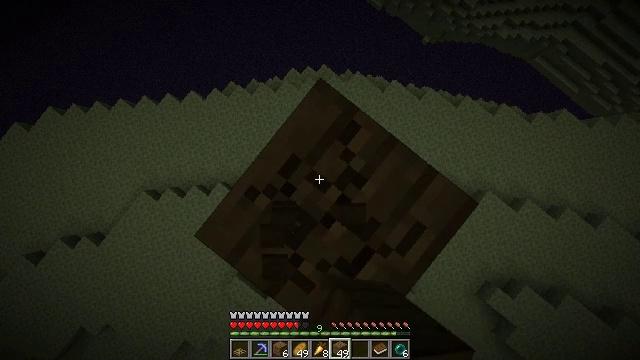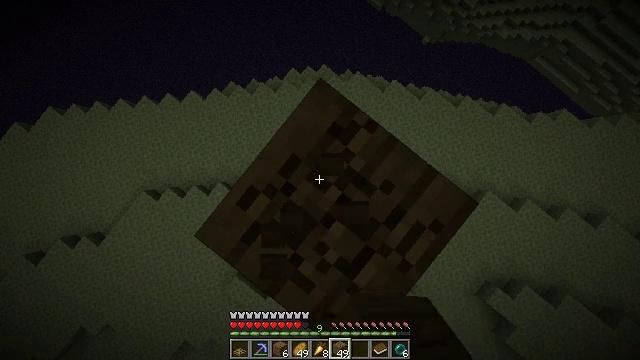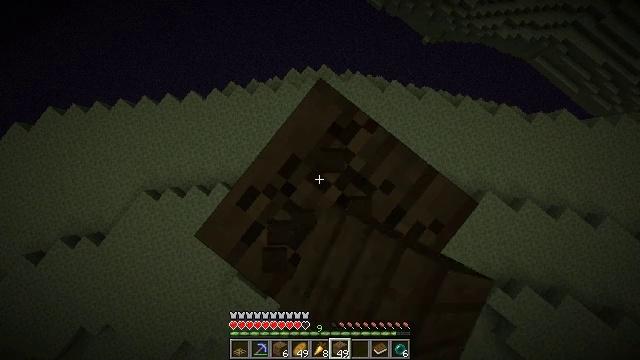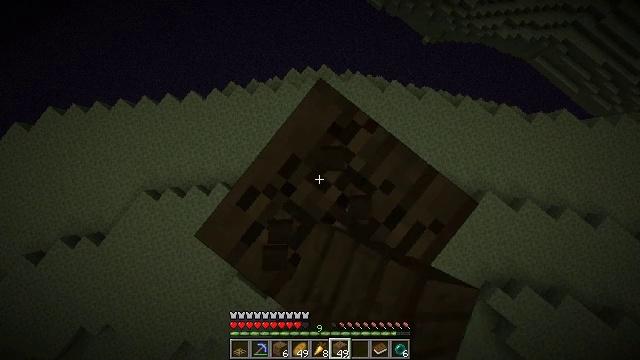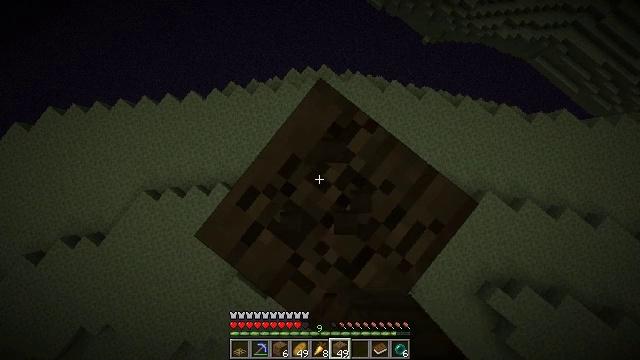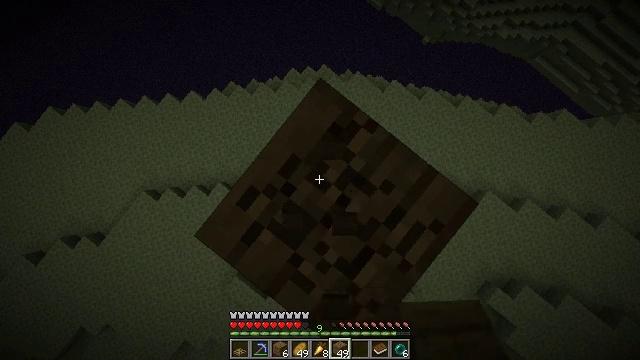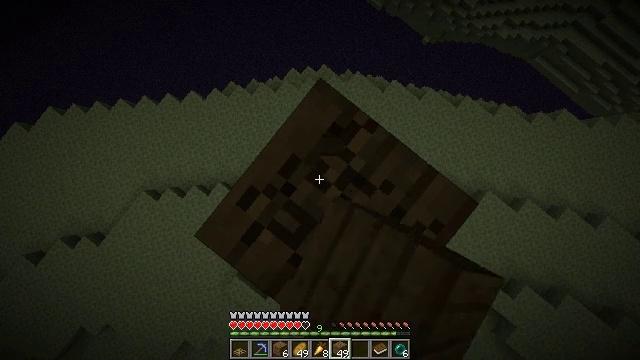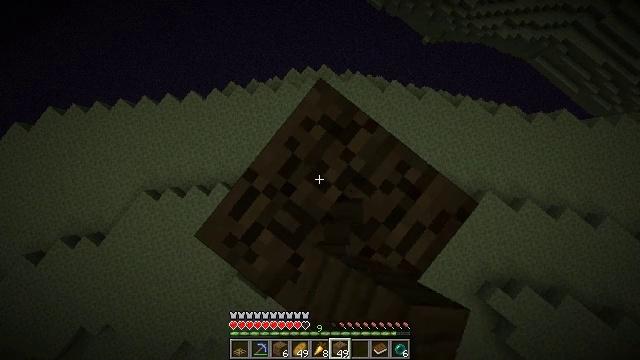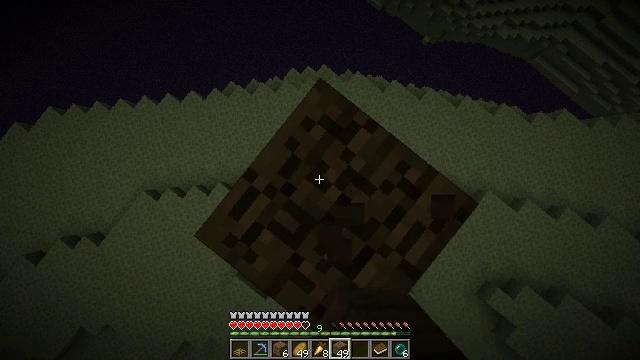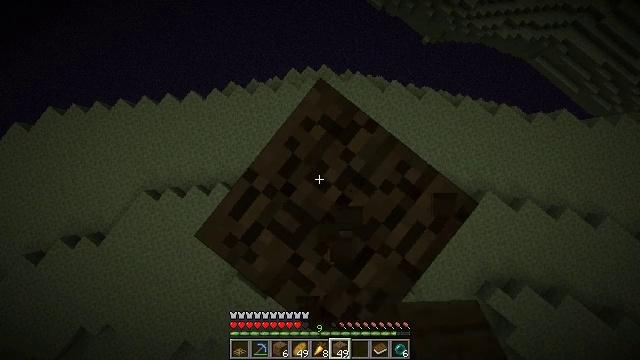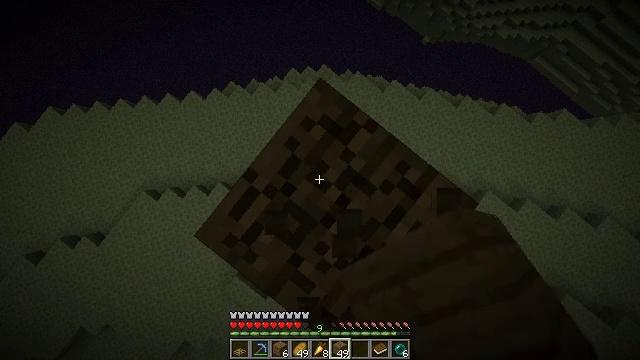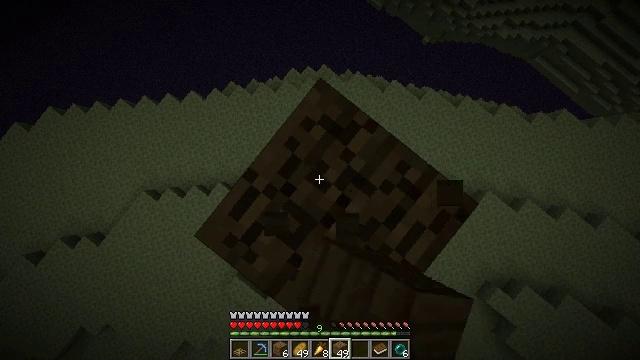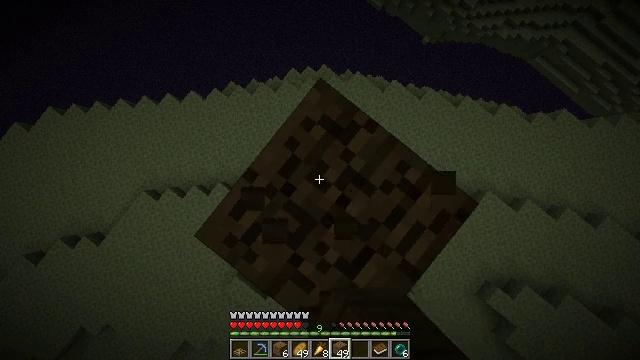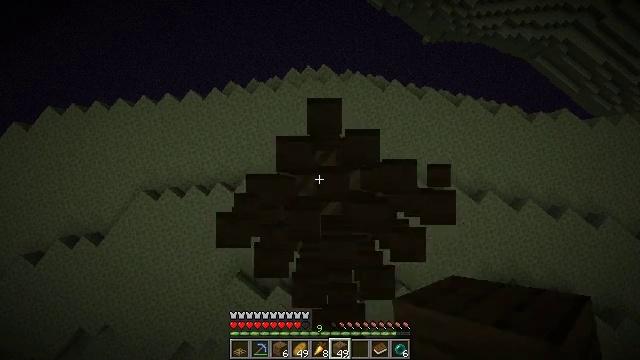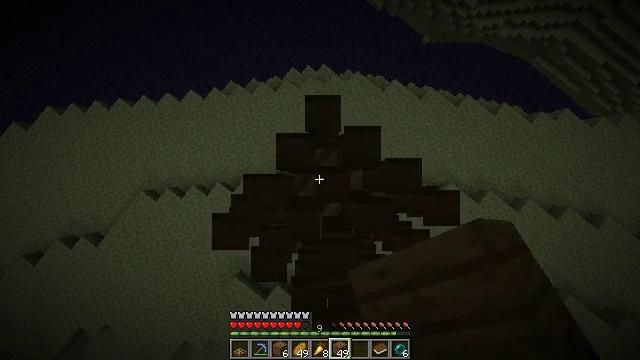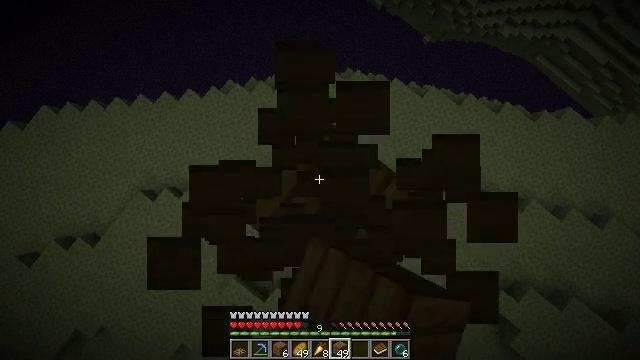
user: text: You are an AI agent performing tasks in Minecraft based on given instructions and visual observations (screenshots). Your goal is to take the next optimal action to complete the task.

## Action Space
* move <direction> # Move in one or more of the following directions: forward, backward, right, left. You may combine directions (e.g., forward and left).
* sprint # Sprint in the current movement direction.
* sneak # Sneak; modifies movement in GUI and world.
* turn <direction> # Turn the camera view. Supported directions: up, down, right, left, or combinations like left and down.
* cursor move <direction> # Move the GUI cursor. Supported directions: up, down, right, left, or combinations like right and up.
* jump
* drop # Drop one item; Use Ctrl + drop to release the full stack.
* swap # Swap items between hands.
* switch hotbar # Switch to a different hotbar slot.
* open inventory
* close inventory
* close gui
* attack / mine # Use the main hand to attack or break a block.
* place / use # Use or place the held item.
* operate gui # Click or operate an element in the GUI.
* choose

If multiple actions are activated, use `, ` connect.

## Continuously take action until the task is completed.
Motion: motion action
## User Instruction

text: Attack the spruce planks to recycle them.
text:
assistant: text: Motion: sneak, attack / mine
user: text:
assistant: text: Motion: sneak, attack / mine
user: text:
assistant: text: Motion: sneak, attack / mine
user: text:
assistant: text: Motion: sneak, attack / mine
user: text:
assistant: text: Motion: sneak, attack / mine
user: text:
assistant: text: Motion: sneak, attack / mine
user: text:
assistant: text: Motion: sneak, attack / mine
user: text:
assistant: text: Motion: sneak, attack / mine
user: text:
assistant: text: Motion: sneak, attack / mine
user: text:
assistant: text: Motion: sneak, attack / mine
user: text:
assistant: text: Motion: sneak, attack / mine
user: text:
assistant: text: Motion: sneak, attack / mine
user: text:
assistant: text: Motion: sneak, attack / mine
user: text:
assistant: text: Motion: sneak, attack / mine
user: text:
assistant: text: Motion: sneak, attack / mine
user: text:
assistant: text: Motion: sneak, attack / mine
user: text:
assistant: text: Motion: sneak, attack / mine
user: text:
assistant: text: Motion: sneak, attack / mine